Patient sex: F
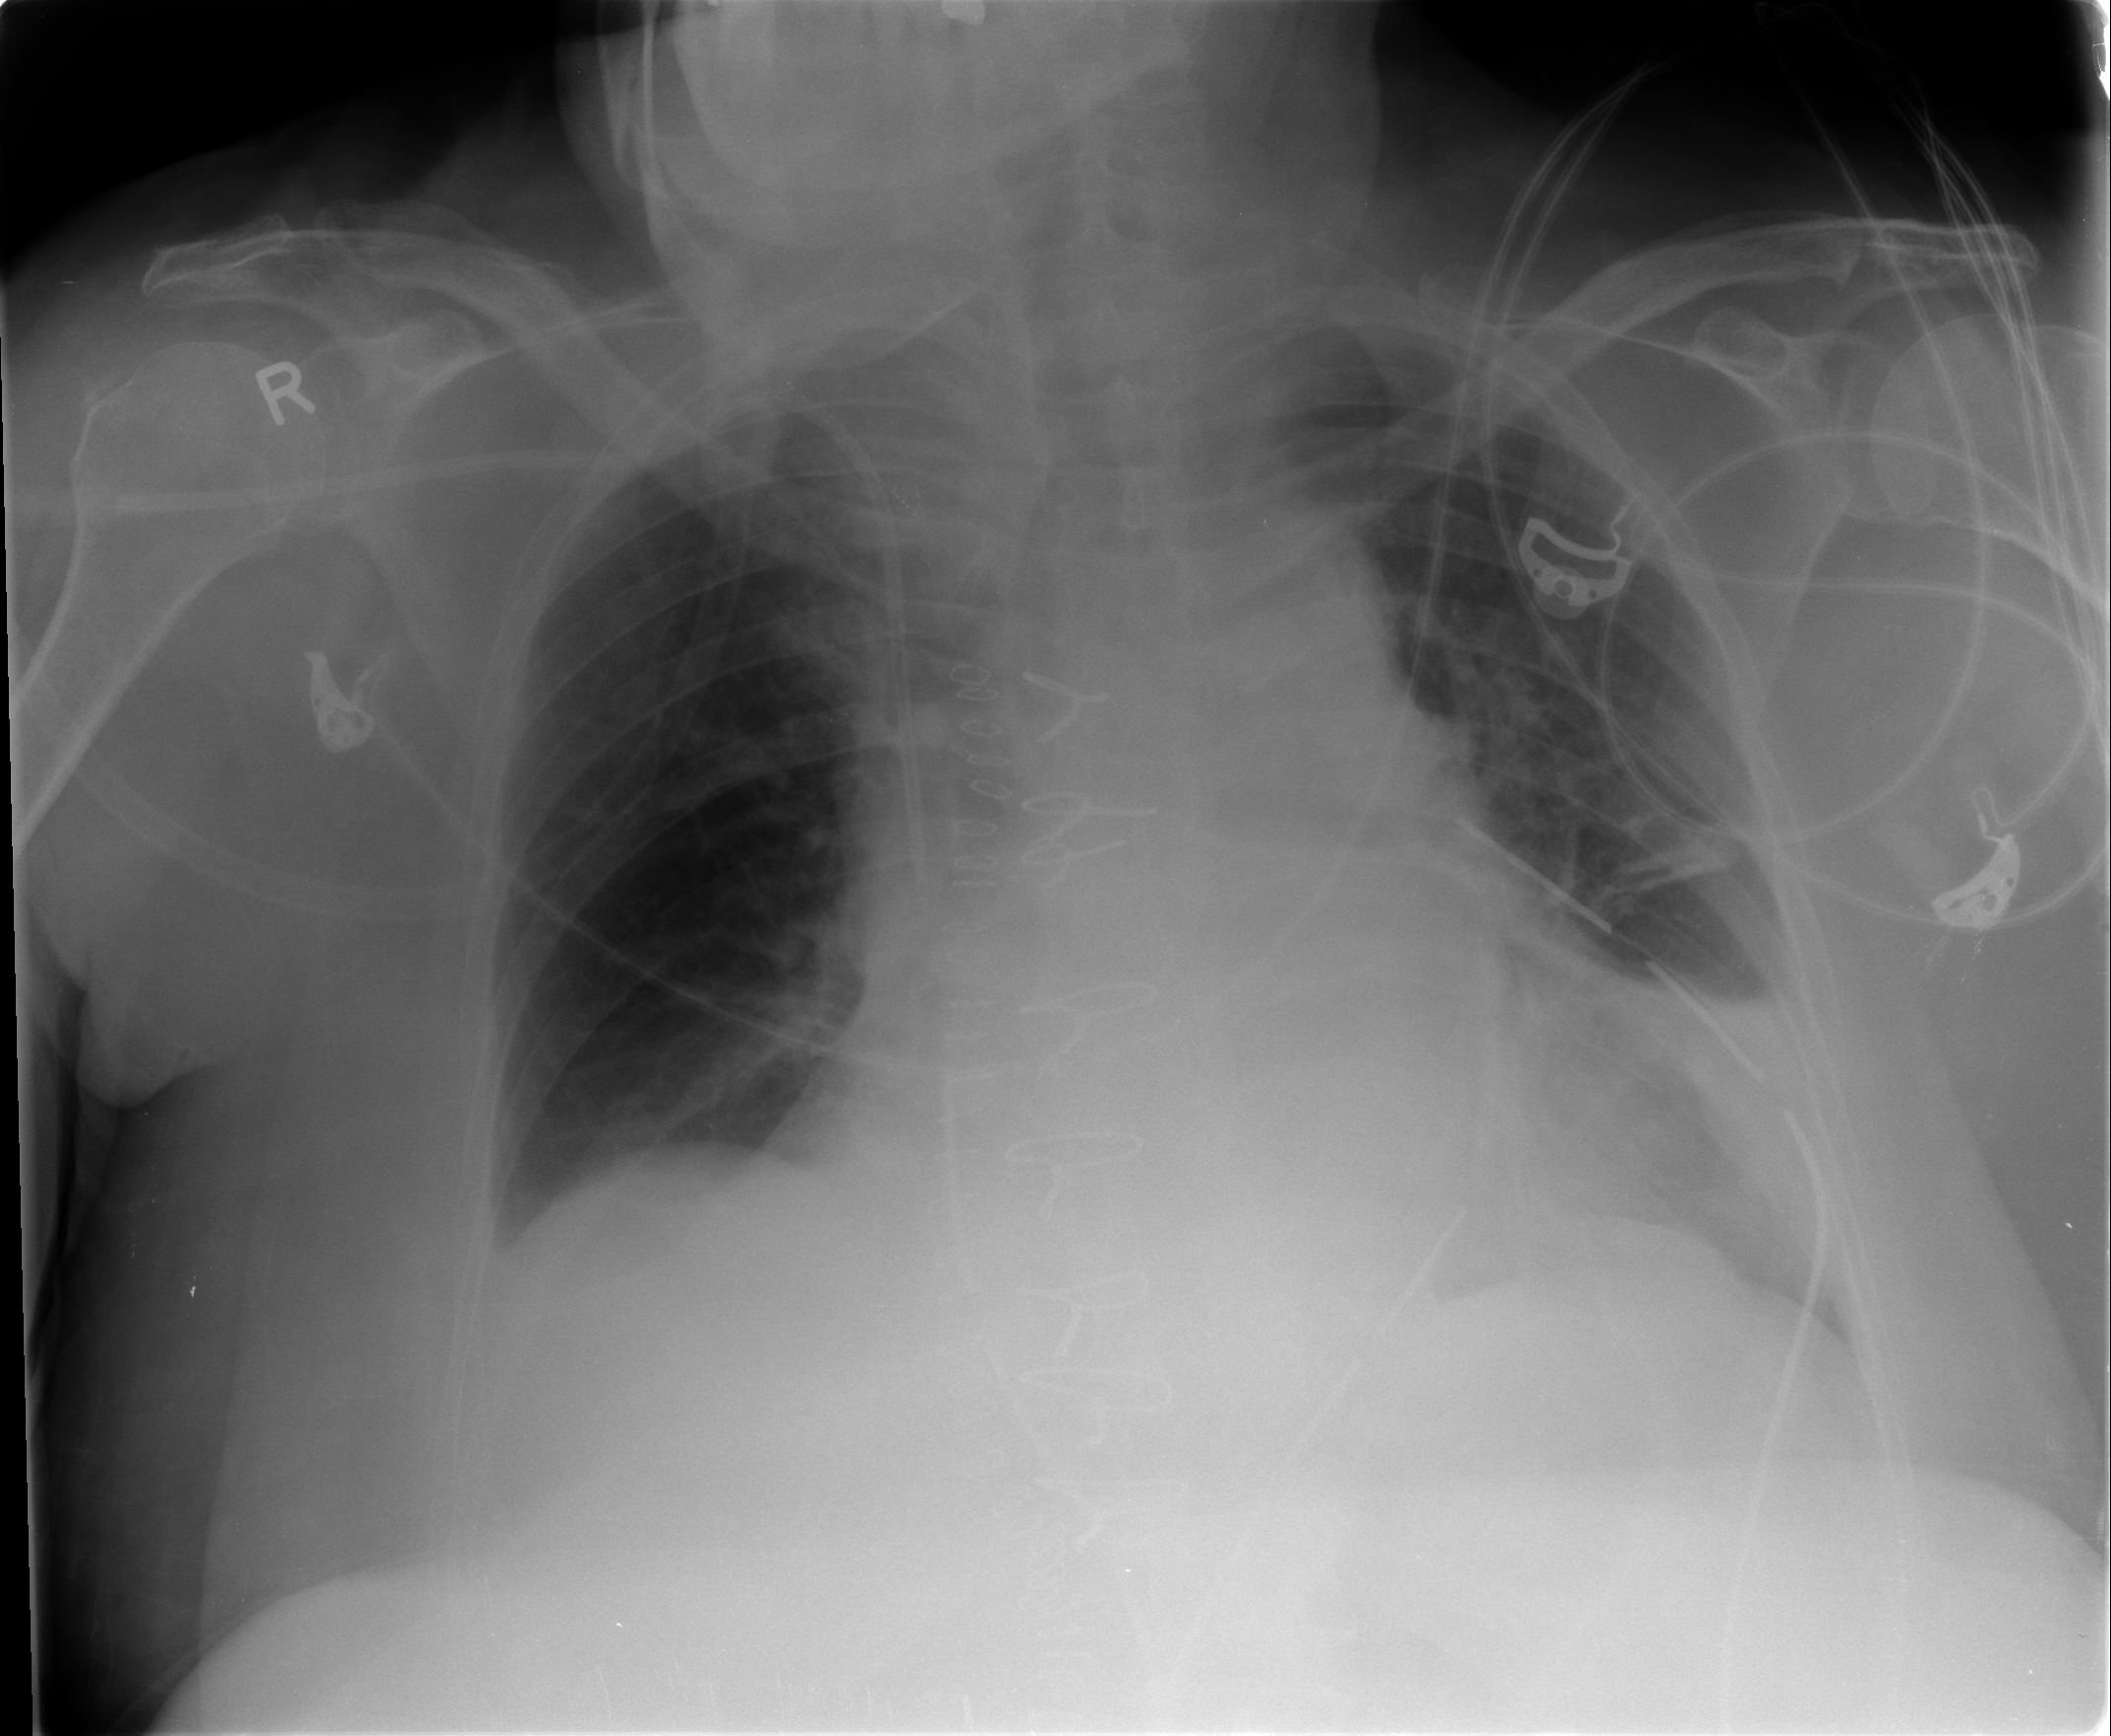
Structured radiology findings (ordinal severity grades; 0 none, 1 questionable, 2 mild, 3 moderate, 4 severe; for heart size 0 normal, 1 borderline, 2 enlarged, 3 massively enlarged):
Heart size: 2
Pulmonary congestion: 0
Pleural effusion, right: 0
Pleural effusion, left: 2
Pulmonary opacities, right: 0
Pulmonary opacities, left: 0
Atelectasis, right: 1
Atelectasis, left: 3